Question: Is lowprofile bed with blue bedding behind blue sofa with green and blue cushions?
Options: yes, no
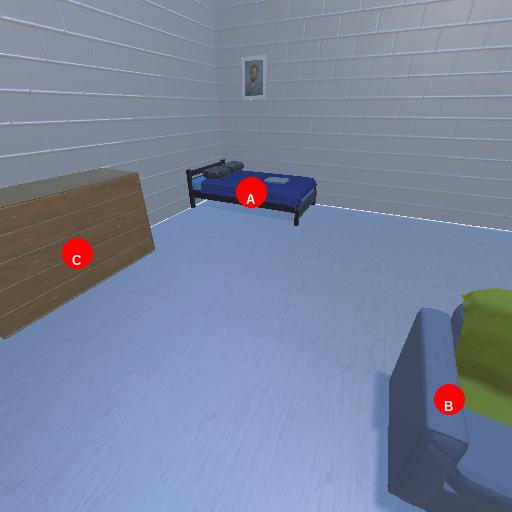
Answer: yes